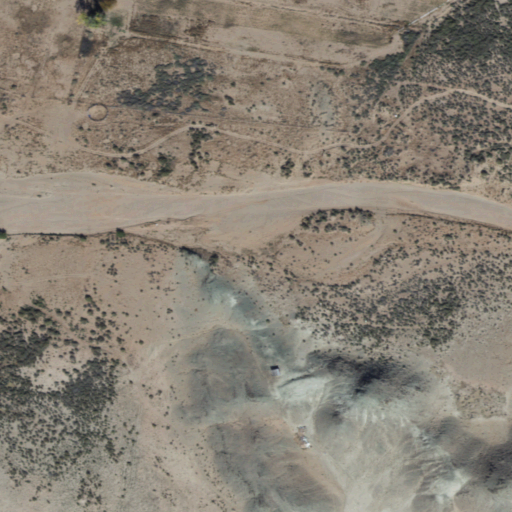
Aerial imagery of valley in Arizona named Tezinie Wash containing shrub, grassland, and herbaceous wetlands